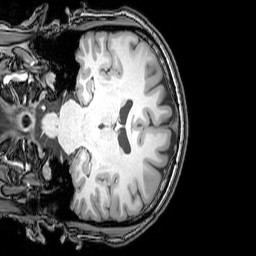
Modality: T1w
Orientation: coronal
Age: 26
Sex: male
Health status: healthy
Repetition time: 0.081 s
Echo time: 0.037 s